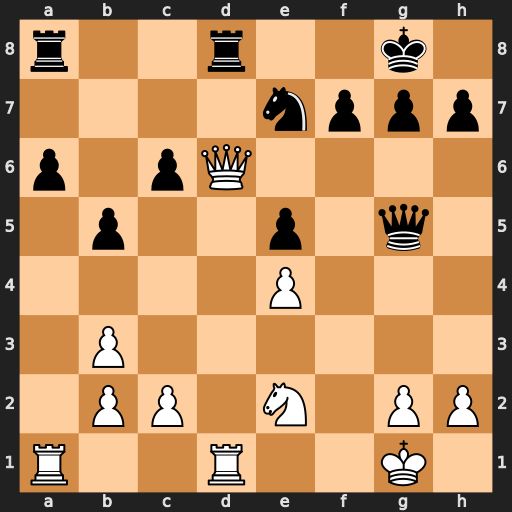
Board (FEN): r2r2k1/4nppp/p1pQ4/1p2p1q1/4P3/1P6/1PP1N1PP/R2R2K1
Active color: w
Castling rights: -
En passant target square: -
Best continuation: Qxd8+ Rxd8 Rxd8#